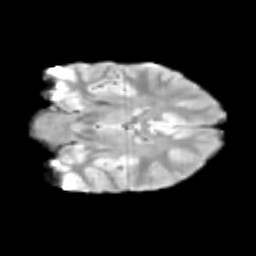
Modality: T2w
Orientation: coronal
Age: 11
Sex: male
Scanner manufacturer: siemens
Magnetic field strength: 3 T
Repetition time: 3.8 s
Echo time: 0.07 s